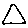
Label: triangle